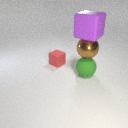
large green rubber sphere below large brown metal sphere